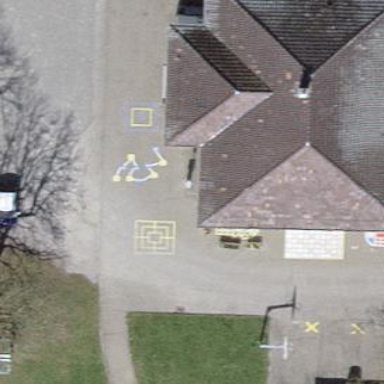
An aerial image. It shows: School building.